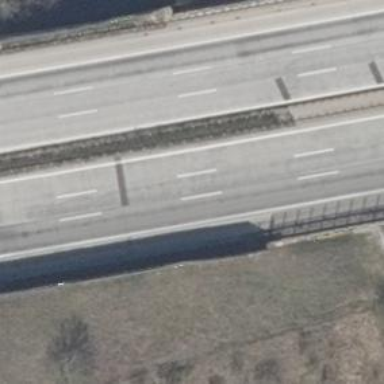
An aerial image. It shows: Motorway with concrete surface.